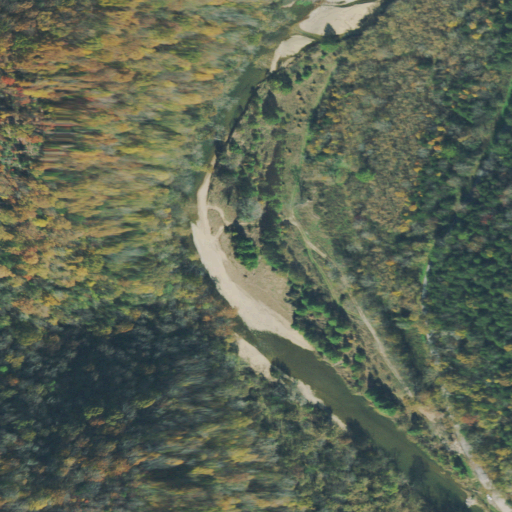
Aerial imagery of valley in Tennessee named Tom Allen Hollow containing deciduous forest, grassland, evergreen forest, open development, shrub, mixed forest, open water, low intensity development, medium intensity development, and herbaceous wetlands